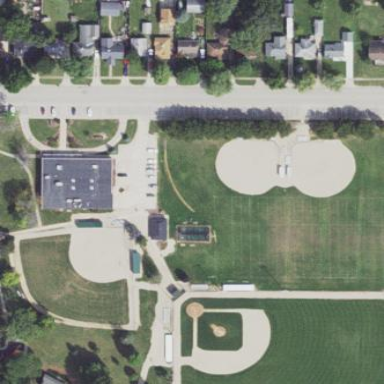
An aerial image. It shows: Baseball pitch for leisure land activities.